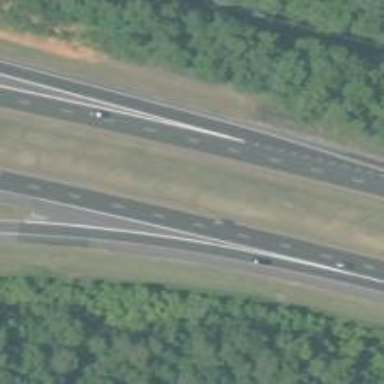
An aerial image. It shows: Asphalt motorway.